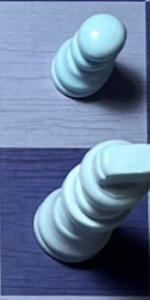
Label: King_White